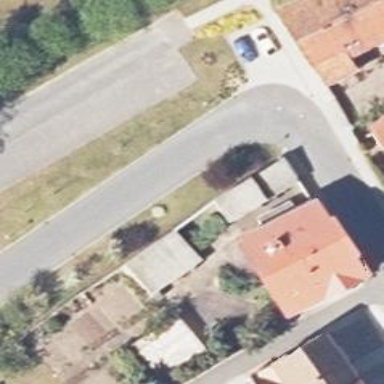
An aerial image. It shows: Residential road with asphalt surface.